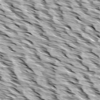
Label: not_dusty